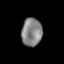
Tissue: prostate
Cell type: T cells
Senescence score: 0.2808
Nuclear area (px): 565
Mean DAPI intensity: 131.556